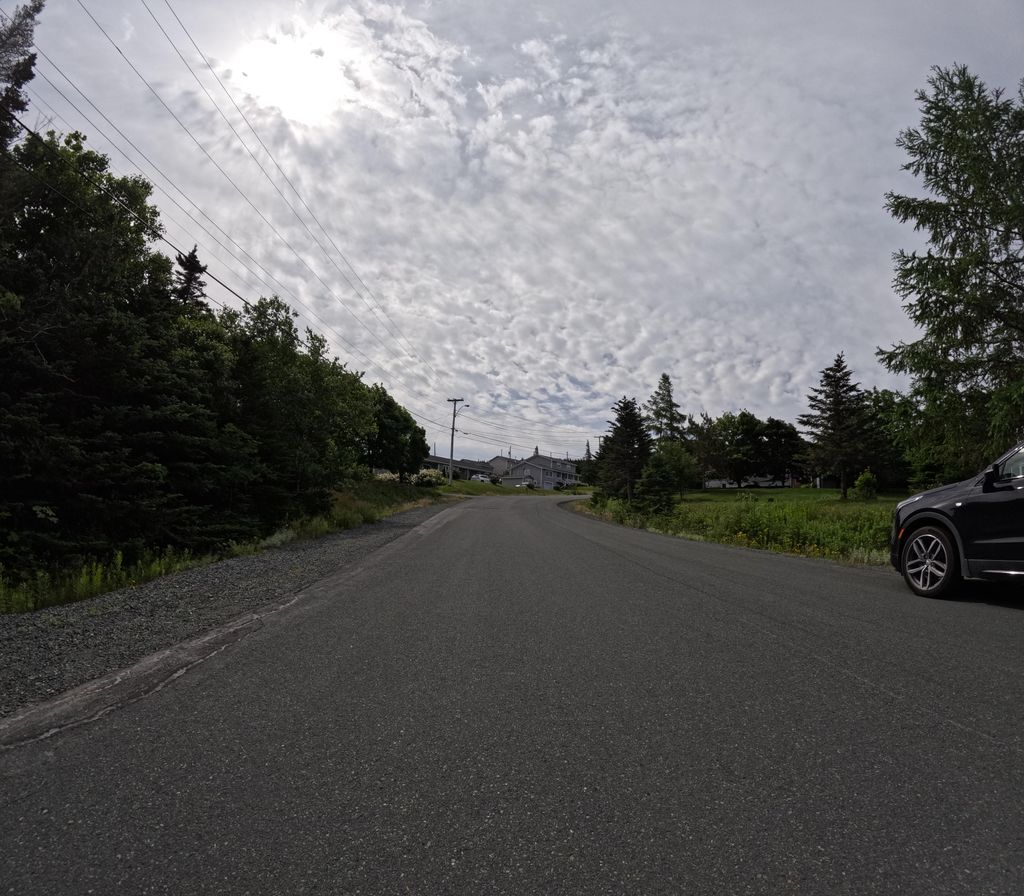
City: st_johns